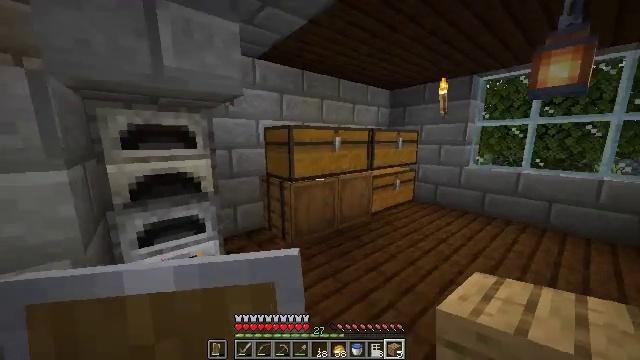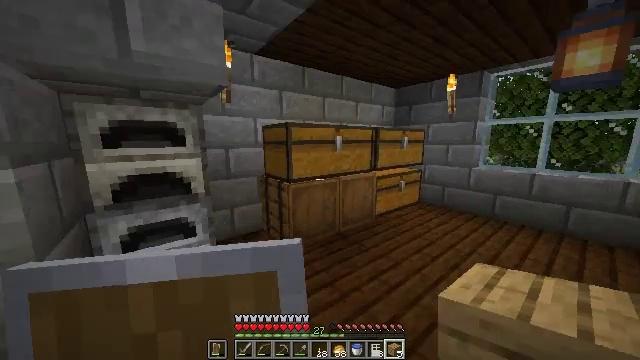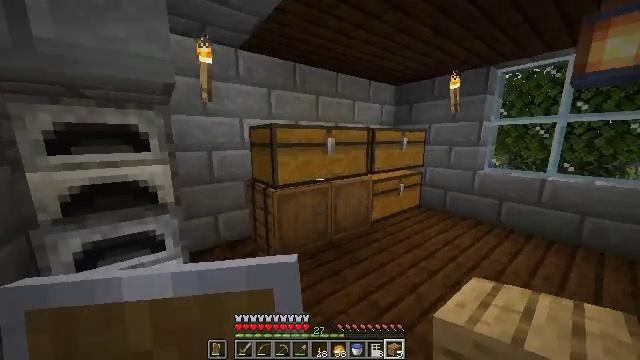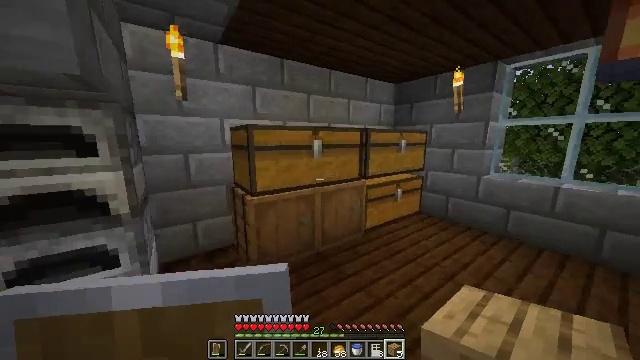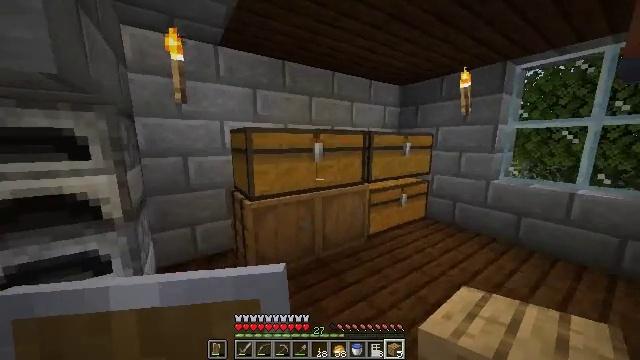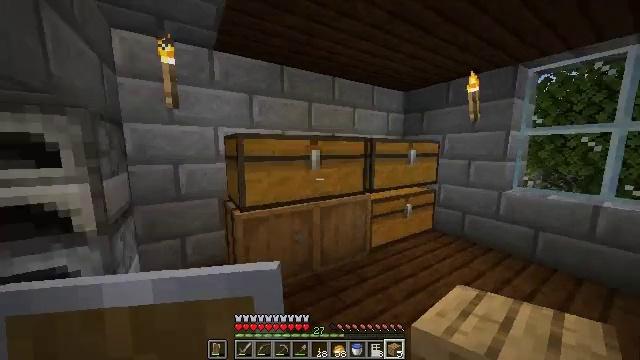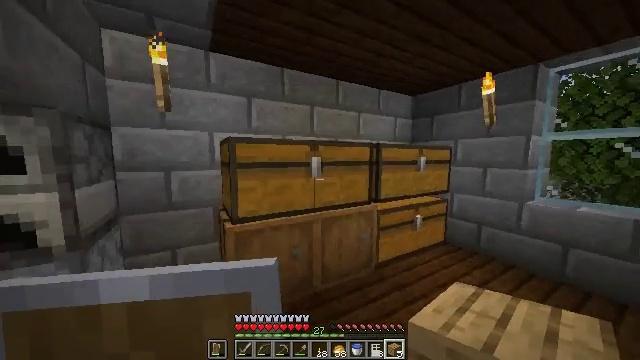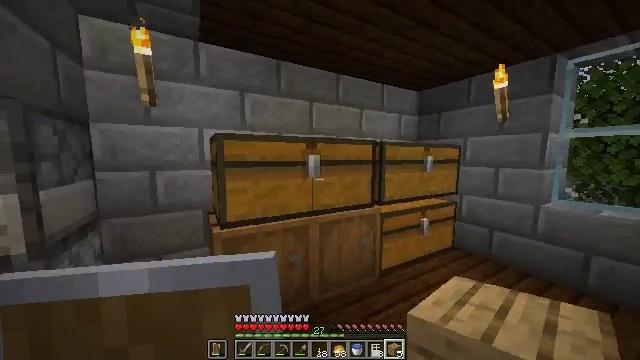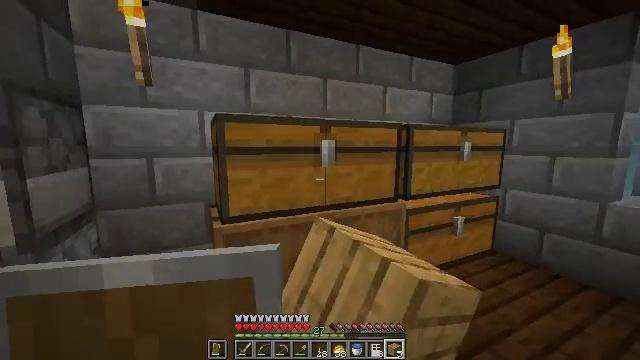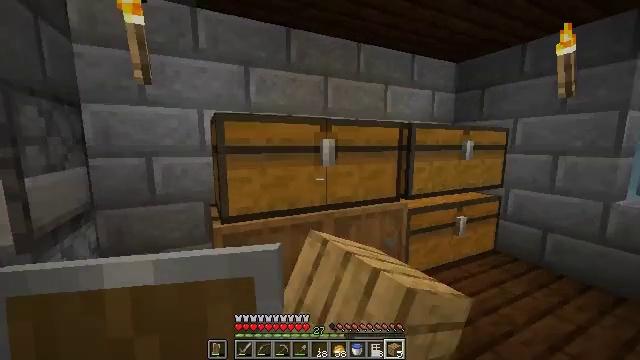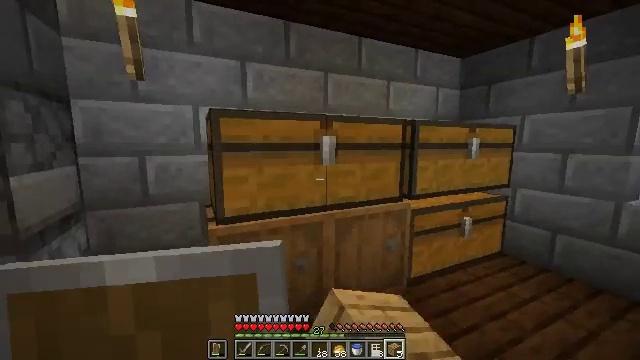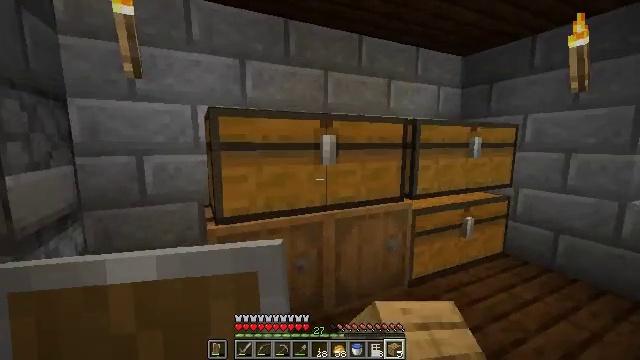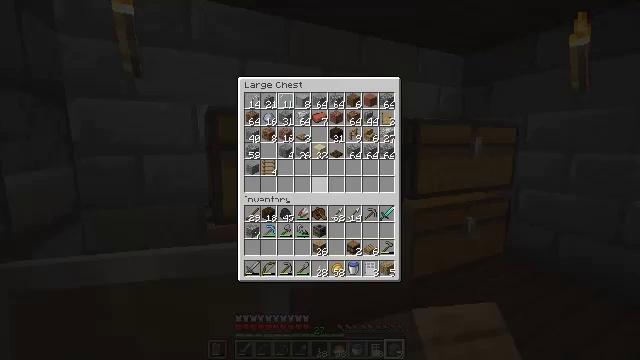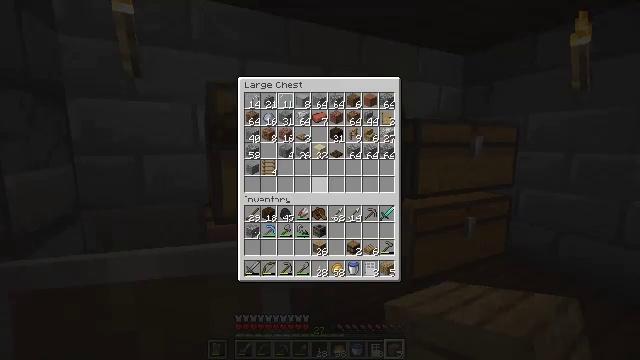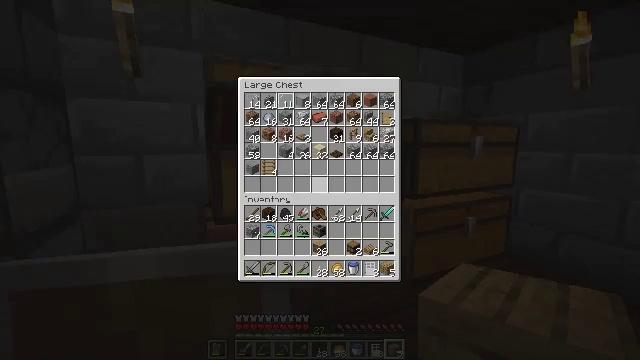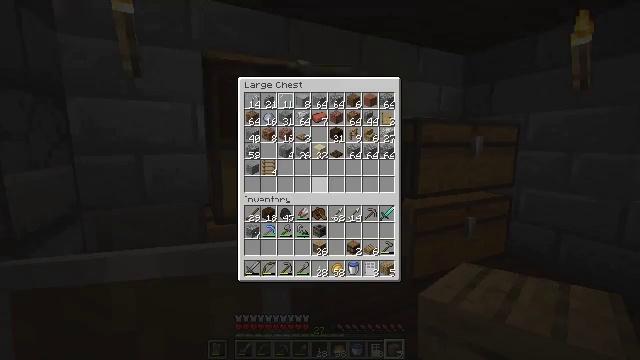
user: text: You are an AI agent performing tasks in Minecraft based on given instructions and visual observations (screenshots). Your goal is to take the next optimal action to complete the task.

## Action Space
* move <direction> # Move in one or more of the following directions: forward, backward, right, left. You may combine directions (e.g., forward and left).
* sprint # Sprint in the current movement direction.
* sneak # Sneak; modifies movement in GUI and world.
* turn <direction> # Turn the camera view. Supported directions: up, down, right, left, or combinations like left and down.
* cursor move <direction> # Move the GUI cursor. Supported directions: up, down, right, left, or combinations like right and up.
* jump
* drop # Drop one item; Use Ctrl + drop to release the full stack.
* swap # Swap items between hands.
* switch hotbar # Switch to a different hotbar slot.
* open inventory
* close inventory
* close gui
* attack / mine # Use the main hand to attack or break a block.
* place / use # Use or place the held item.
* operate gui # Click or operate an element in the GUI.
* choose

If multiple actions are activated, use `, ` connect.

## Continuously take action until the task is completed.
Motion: motion action
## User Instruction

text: Craft a cartography table with the required materials.
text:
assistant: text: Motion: move forward and move right, turn left
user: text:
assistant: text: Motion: move forward and move right, turn left
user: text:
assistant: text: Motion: move forward and move right, turn left
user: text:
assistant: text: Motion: move forward, turn left
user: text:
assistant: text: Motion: move forward, turn left and up
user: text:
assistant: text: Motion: turn left and up
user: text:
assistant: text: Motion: use / place
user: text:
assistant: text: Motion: turn left and down, use / place
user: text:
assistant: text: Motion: no_op
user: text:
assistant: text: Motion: no_op
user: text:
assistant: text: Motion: no_op
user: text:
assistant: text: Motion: no_op
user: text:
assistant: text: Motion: no_op
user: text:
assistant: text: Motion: no_op
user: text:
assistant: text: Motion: no_op
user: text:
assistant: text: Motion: no_op
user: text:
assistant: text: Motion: no_op
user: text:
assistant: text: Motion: turn right and down
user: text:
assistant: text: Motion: turn down
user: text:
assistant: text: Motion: no_op
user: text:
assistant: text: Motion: sneak
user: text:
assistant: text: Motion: sneak
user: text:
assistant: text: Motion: sneak
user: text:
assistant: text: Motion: sneak, turn left
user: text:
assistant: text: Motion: sneak, turn left
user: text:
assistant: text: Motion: sneak, turn left
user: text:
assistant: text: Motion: sneak
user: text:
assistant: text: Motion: sneak, attack / mine
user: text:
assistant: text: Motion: sneak, attack / mine
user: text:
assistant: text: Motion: sneak